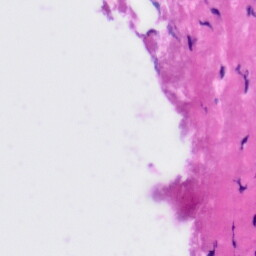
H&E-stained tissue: Tonsil